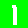
Digit: 1